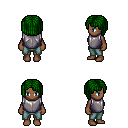
a pixel art fantasy rpg character, female body template, human, dark skin, steel chest armor, teal pants, green pageboy hairstyle, four views (front, back, left, right), 2x2 character sprite sheet, small pixel art, hard edges, no anti-aliasing